Question: In the new Visual Studio 2015 I get the following "Name can be simplified" quick action. I prefer using 'String' over 'string' when using the static methods of the String class because gives a better overview.

I have looked for an option to customize this under: 'TOOLS -> Options -> Text Editor -> C# -> Code Style', but there was not much there.
Is there anyway I can customize this settings? Or even better if I can customize these settings for everyone working on the solution/project? So everyone uses the same coding style.
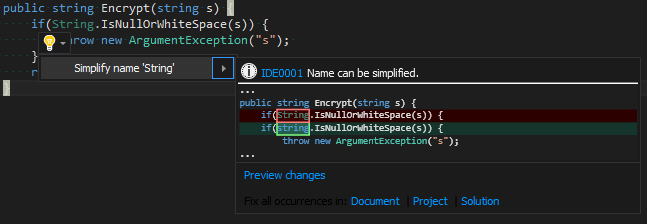
Answer: I just came across this myself and agree on 'String' vs 'string' for static methods. I think you were correct in looking in 'TOOLS -> Options -> Text Editor -> C# -> Code Style', because I unticked "Prefer intrinsic predefined type keyword in member access expressions" and this got rid of the "Name can be simplified" message that I was experiencing.
Did you try this or are you looking to have more control over the customisations?